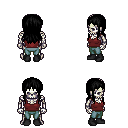
a pixel art fantasy rpg character, male body template, skeleton, maroon pirate shirt, teal pants, black unkempt hairstyle, black shoes, four views (front, back, left, right), 2x2 character sprite sheet, small pixel art, hard edges, no anti-aliasing